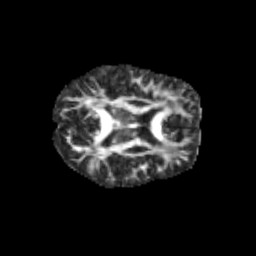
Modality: FA
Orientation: axial
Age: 9
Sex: female
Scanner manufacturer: siemens
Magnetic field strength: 3 T
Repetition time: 3.8 s
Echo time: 0.07 s